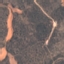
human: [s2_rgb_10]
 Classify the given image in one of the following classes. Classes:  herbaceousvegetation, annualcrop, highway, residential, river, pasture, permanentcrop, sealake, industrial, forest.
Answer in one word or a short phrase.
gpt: HerbaceousVegetation